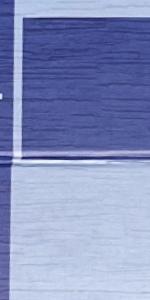
Label: Empty